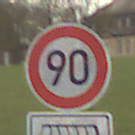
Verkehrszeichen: Geschwindigkeit90
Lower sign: HinweisDurchSinnbild13
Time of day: MorningAfternoon
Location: Outdoor (Suburban)
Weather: Overcast
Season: NotSpecified
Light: Natural